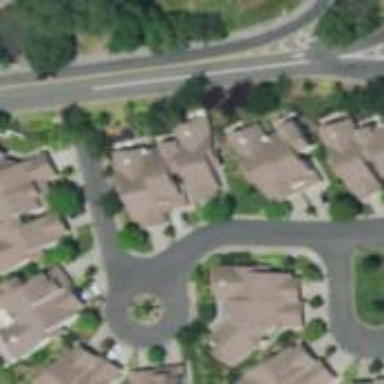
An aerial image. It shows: Residential road with sidewalk on the left.